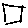
Label: square